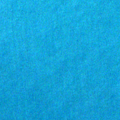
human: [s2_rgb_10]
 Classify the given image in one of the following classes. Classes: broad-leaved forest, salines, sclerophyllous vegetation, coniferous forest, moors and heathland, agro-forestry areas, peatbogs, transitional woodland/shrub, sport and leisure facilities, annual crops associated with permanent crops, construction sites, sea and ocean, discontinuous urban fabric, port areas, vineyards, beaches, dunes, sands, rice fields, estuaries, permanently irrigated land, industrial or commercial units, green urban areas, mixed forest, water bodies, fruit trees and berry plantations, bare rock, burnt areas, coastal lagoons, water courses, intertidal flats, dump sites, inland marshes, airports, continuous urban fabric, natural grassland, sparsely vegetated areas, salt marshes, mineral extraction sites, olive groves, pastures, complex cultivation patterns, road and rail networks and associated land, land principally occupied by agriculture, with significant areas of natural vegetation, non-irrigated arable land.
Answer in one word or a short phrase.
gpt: sea and ocean